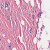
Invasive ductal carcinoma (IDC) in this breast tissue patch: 0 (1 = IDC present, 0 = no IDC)